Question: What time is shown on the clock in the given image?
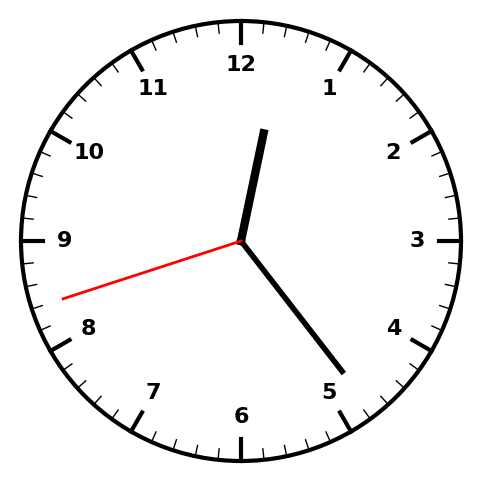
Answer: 12:23:42